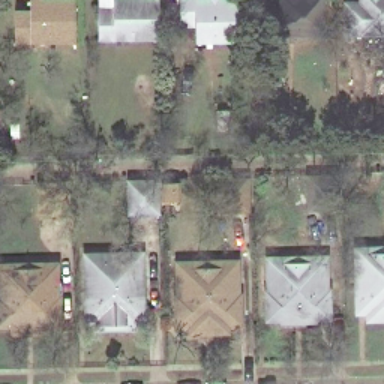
It is a medium residential area .